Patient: sex F, age 76
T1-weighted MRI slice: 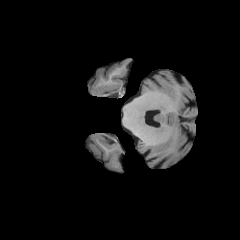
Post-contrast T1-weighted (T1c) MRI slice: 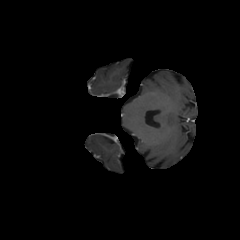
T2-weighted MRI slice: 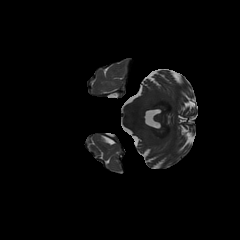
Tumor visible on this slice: no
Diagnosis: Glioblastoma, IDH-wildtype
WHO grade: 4